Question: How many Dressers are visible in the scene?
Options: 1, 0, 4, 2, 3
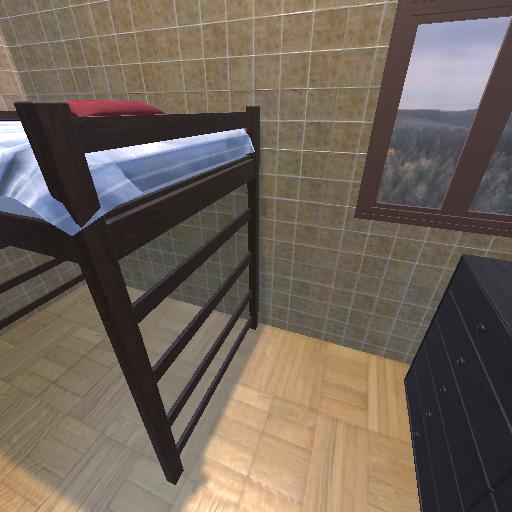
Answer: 1